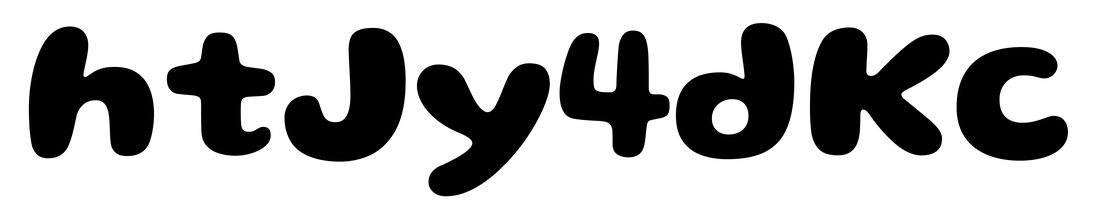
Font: Gluten_Bold